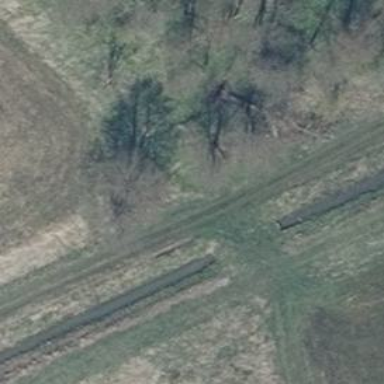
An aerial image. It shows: Grassy track.